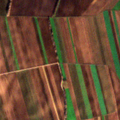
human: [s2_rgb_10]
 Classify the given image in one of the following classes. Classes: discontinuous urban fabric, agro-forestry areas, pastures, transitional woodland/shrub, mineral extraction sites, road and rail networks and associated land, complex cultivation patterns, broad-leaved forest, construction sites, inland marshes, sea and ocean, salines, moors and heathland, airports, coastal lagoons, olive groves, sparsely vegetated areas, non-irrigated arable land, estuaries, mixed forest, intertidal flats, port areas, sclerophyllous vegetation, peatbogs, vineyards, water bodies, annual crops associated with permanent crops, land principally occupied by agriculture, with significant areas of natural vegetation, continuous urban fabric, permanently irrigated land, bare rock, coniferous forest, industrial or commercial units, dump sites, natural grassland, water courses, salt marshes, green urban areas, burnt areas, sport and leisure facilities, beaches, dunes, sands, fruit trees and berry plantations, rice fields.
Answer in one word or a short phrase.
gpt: non-irrigated arable land